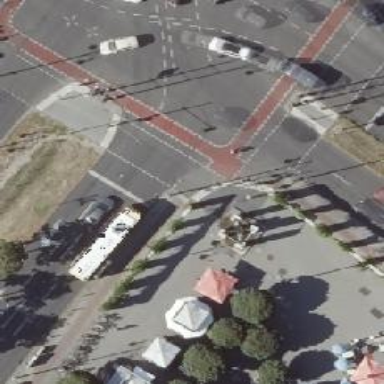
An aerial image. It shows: Crossing with traffic signals.